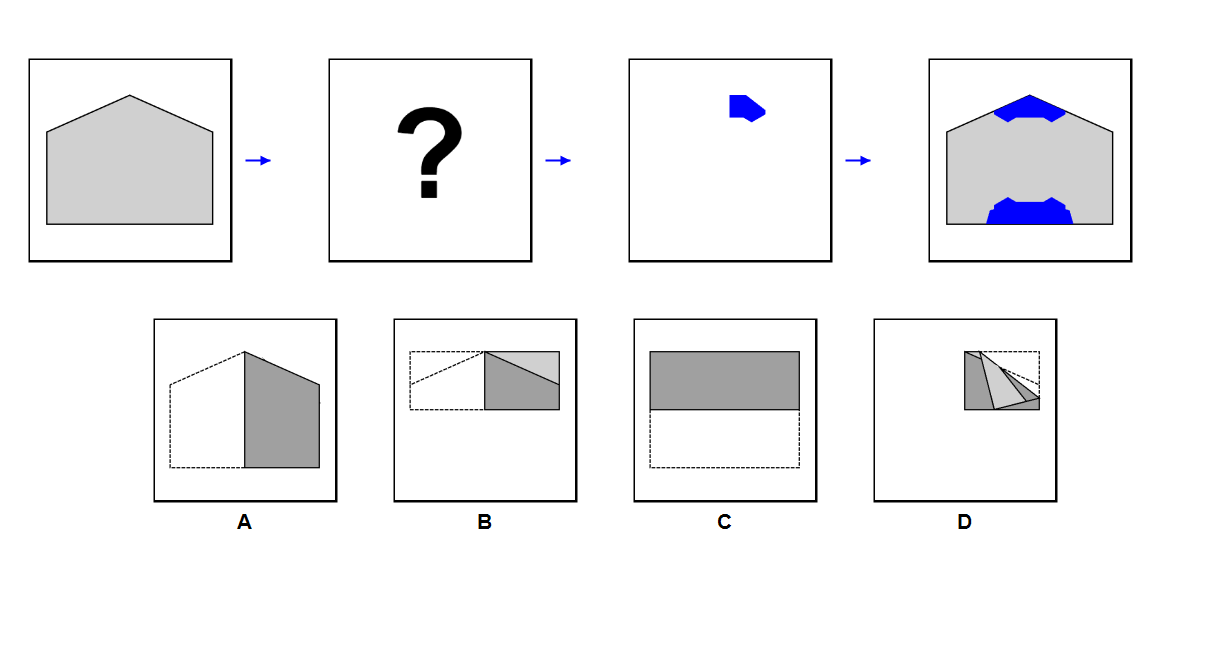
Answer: A